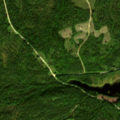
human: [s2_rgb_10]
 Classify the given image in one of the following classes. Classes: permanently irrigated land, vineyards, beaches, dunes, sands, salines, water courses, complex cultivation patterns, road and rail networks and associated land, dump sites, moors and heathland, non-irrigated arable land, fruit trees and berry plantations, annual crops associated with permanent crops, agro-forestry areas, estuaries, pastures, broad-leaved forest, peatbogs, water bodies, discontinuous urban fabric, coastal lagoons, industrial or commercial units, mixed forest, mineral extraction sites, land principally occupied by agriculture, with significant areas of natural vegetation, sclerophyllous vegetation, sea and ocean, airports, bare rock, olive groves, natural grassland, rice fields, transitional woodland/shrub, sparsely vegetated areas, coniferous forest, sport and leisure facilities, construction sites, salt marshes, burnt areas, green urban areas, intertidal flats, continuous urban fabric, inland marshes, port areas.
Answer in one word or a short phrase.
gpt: coniferous forest, mixed forest, transitional woodland/shrub, water bodies